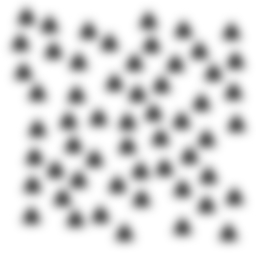
Squares: 0
Triangles: 56
Stars: 0
Total shapes: 56